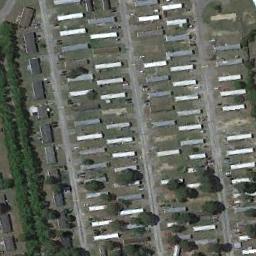
Label: residential